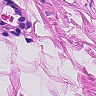
Metastatic tissue present: no